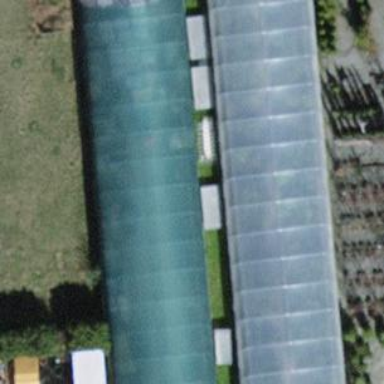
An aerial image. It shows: Greenhouse for horticulture.